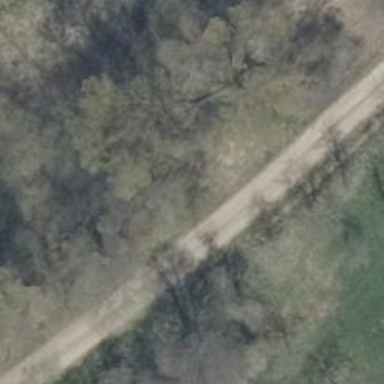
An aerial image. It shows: Dirt track road with grade 3 tracktype.